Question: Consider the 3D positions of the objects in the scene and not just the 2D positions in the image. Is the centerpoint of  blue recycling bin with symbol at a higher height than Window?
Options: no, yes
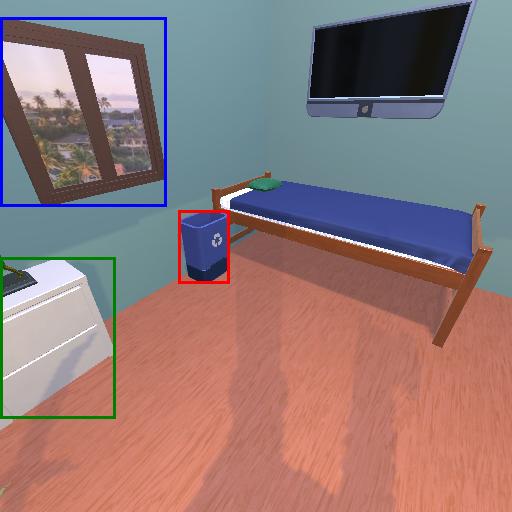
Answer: no